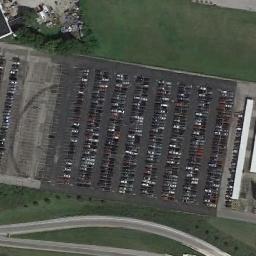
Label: parking_lot